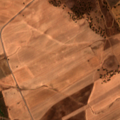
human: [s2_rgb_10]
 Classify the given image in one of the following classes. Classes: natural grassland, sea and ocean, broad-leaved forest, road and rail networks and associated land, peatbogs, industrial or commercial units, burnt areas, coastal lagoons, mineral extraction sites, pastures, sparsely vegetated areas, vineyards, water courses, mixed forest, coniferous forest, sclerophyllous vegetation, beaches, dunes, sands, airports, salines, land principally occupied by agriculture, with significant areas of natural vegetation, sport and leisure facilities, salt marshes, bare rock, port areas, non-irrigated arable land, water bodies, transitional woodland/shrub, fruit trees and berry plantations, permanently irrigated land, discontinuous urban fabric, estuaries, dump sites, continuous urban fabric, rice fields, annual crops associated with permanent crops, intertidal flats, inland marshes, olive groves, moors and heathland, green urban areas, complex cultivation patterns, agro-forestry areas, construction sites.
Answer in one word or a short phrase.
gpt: non-irrigated arable land, agro-forestry areas